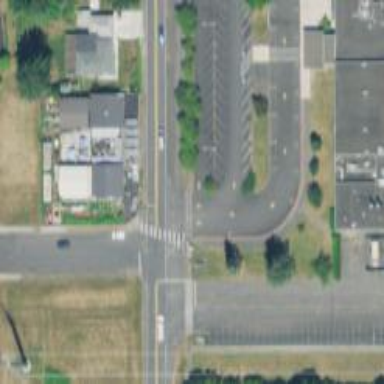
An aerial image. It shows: Tertiary road with sidewalk on the left.